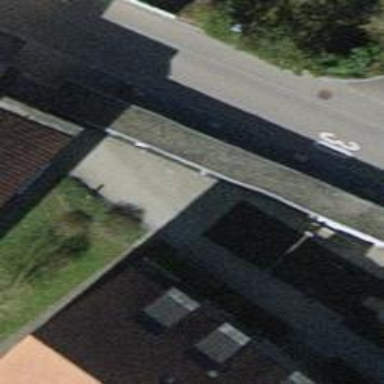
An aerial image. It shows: View of roof of building.